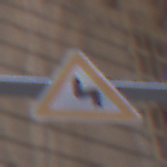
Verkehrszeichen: DoppelkurveZunaechstLinks
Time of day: MorningAfternoon
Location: Outdoor (Urban)
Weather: PartlyCloudy
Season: NotSpecified
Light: Natural